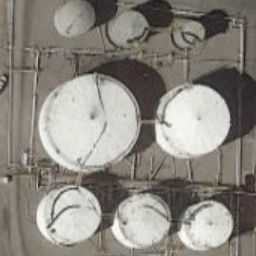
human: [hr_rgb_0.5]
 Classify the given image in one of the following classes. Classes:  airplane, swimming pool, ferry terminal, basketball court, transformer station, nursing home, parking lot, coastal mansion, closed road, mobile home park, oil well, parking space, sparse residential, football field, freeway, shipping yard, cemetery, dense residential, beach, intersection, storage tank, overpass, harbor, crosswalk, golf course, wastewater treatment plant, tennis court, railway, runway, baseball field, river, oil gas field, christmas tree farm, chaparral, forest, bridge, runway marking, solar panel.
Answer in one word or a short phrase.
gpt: storage tank